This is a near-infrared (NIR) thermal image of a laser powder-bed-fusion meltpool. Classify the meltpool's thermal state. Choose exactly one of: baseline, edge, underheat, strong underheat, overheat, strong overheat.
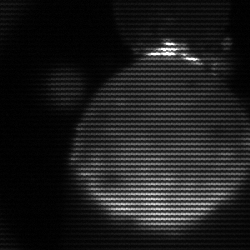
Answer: edge